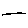
Label: line